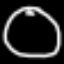
Label: clock